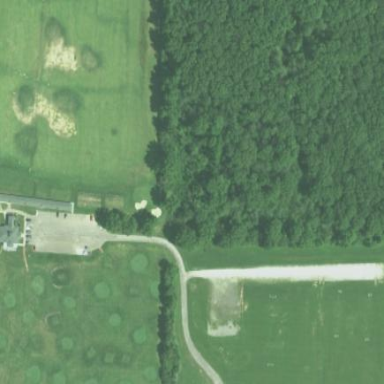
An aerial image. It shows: Golf course.